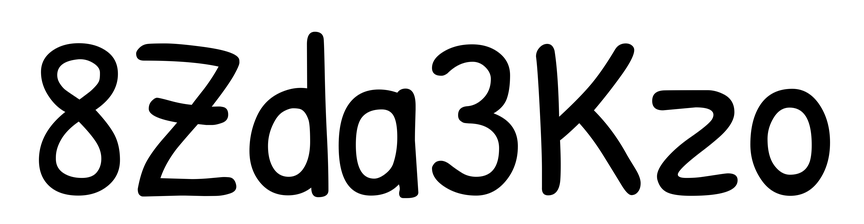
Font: PatrickHand-Regular